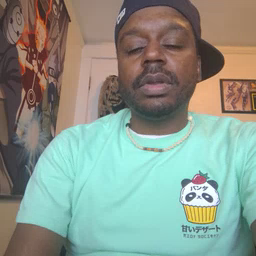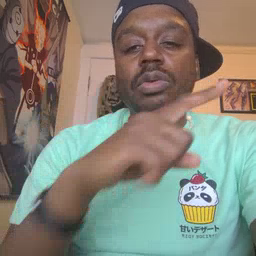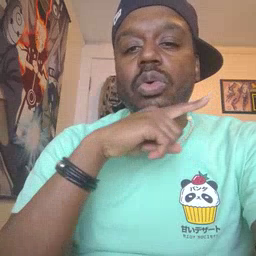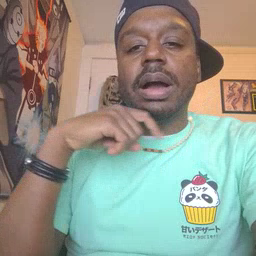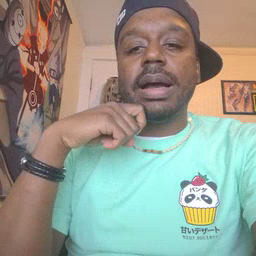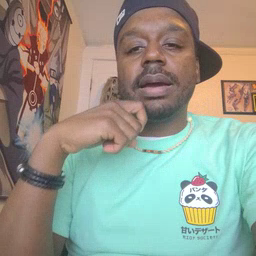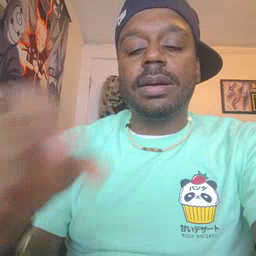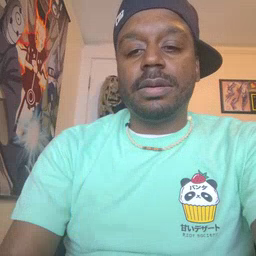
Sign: dry